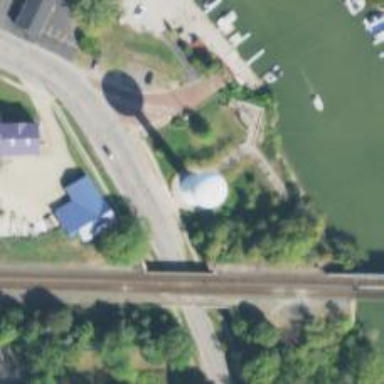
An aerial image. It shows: Unique structure combining lighthouse and water tower.